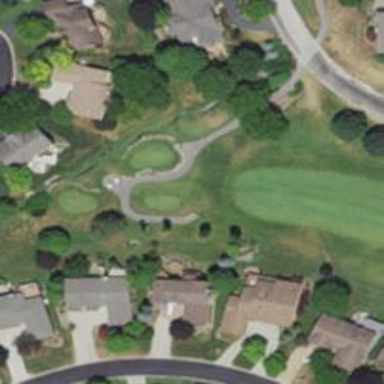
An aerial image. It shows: Water hazard on golf course.